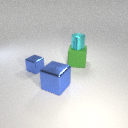
small blue metal cube behind large blue metal cube